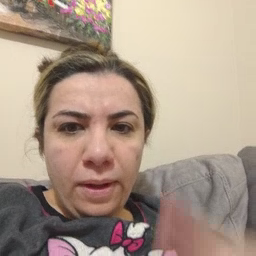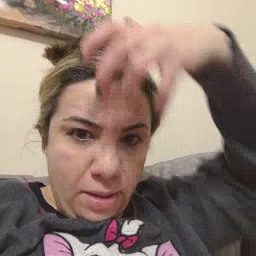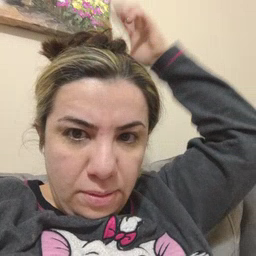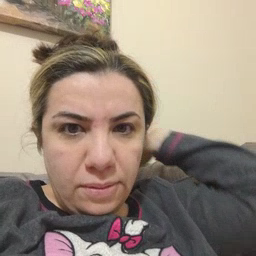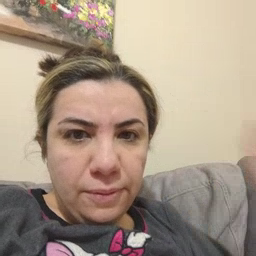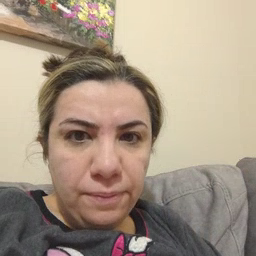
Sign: lion